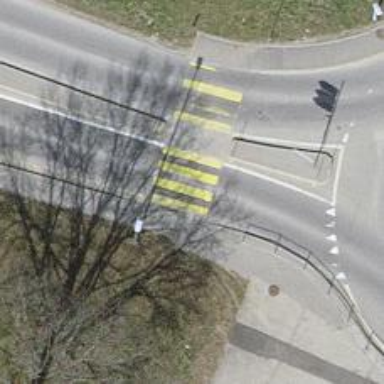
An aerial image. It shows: Footway crossing with marked asphalt surface.